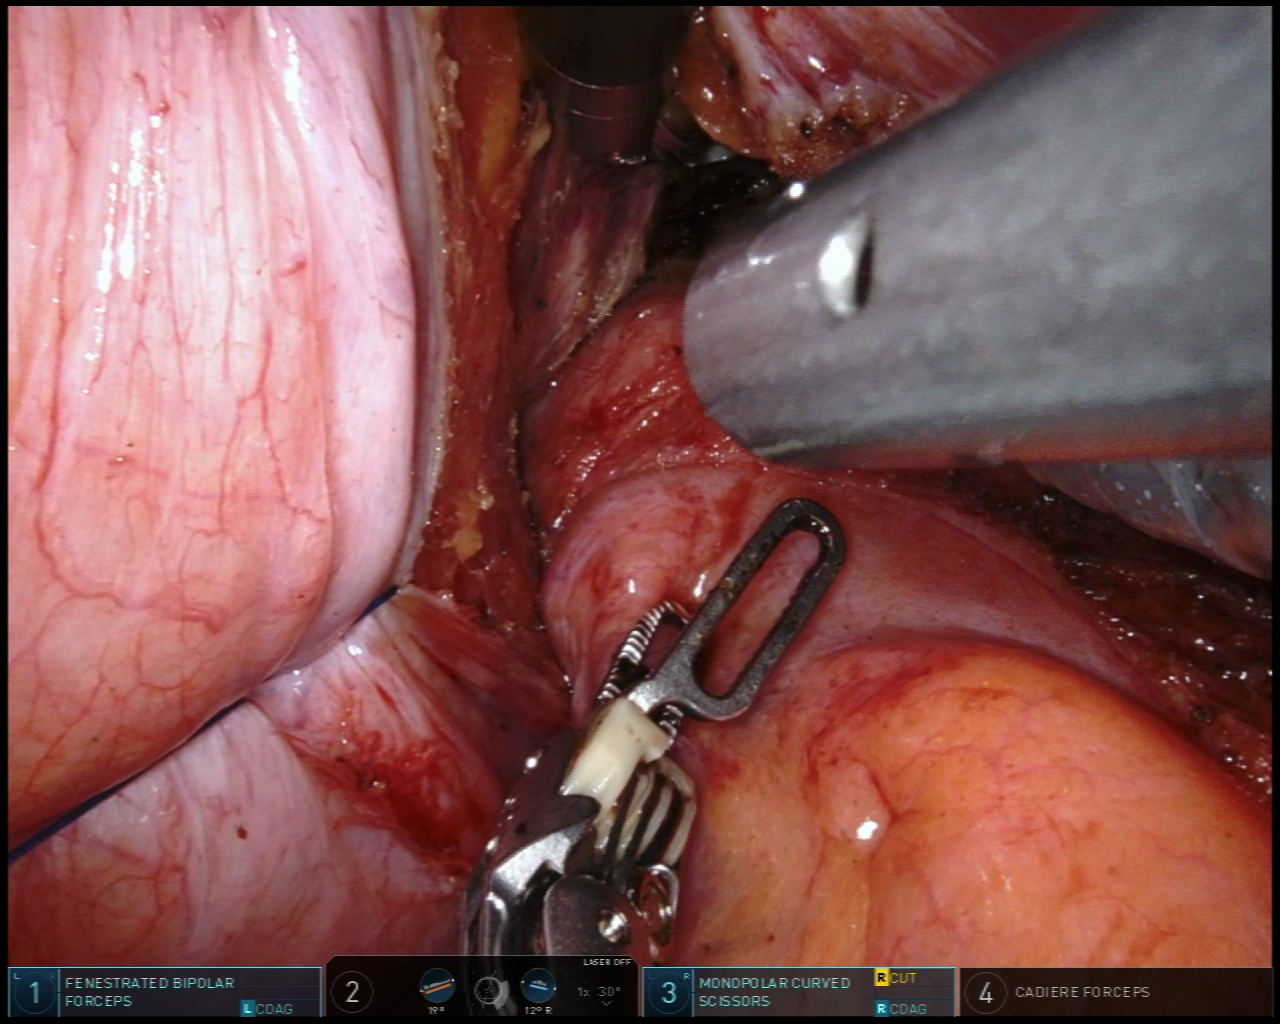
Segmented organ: vesicular_glands
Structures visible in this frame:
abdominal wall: no
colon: no
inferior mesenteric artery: no
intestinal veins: no
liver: no
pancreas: no
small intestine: no
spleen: no
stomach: no
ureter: no
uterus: no
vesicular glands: yes